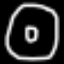
Label: donut